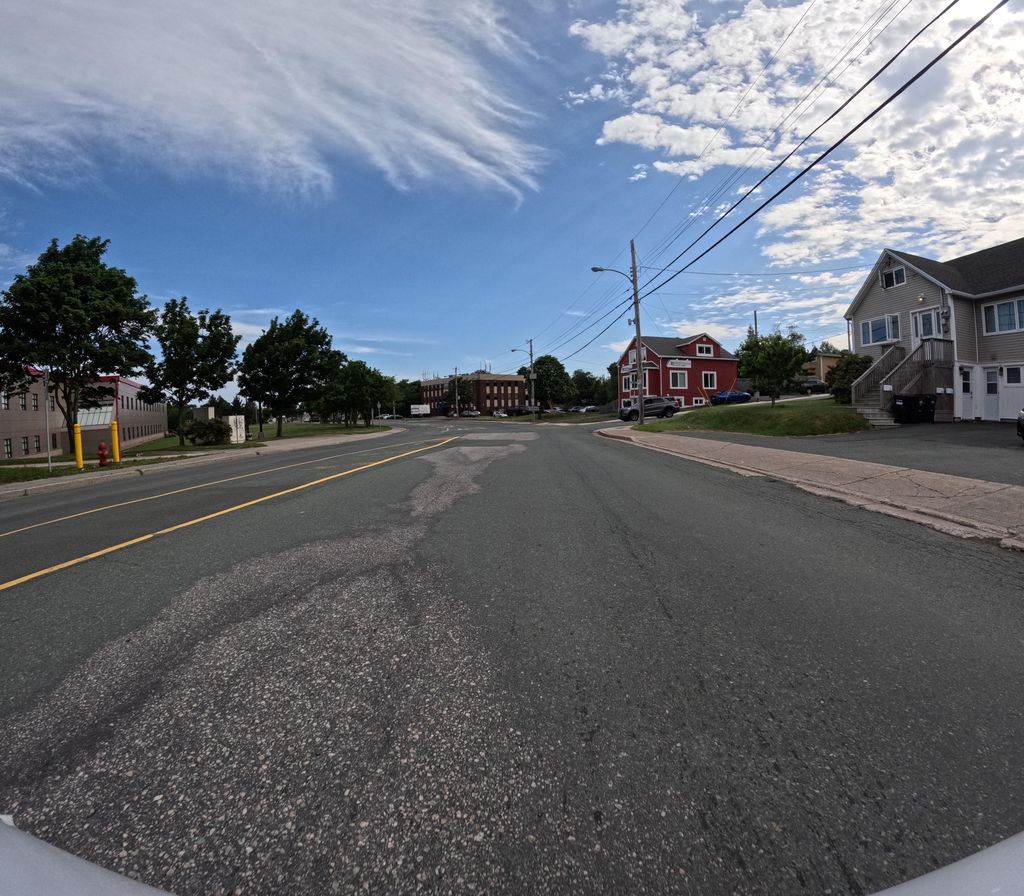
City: st_johns